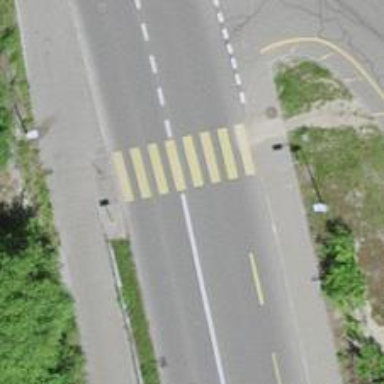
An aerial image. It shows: Uncontrolled zebra crossing on the road.